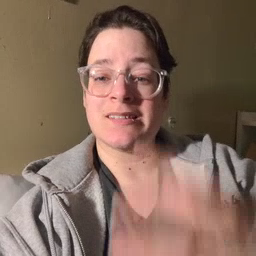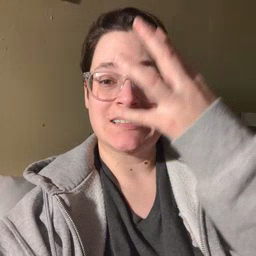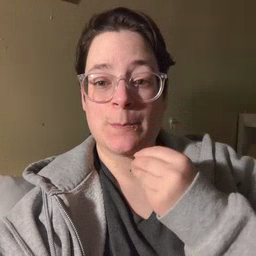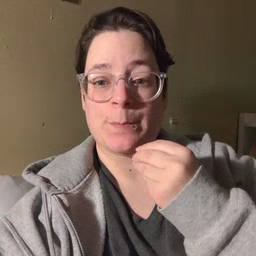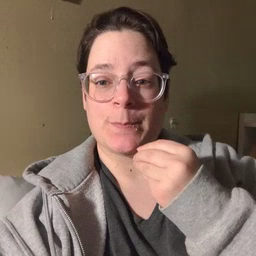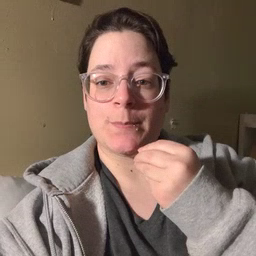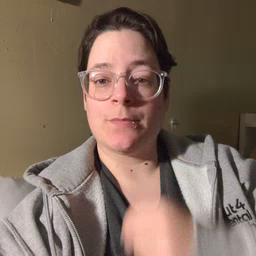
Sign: sleep